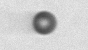
Label: bead